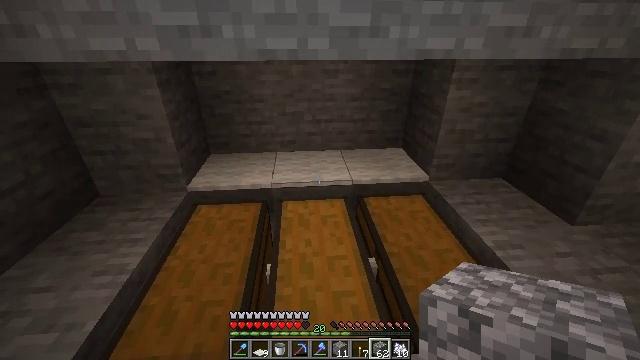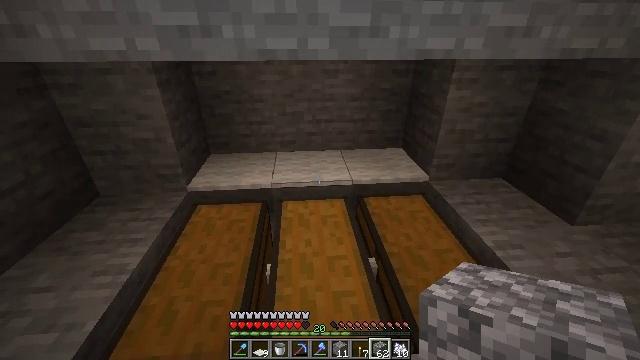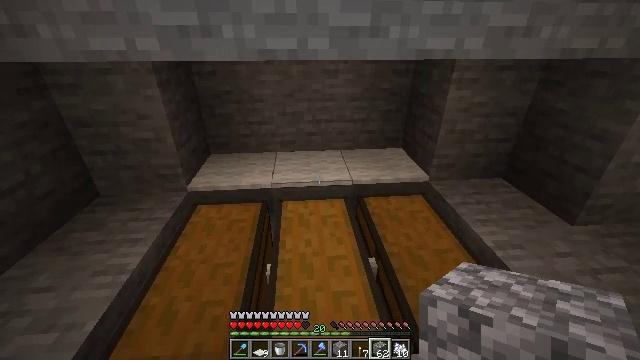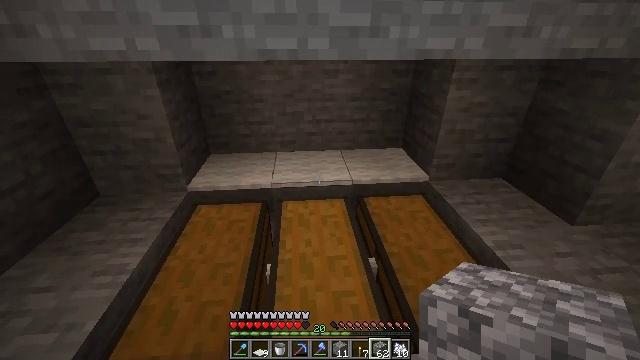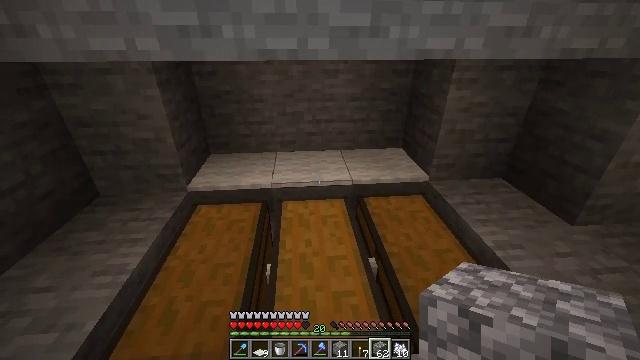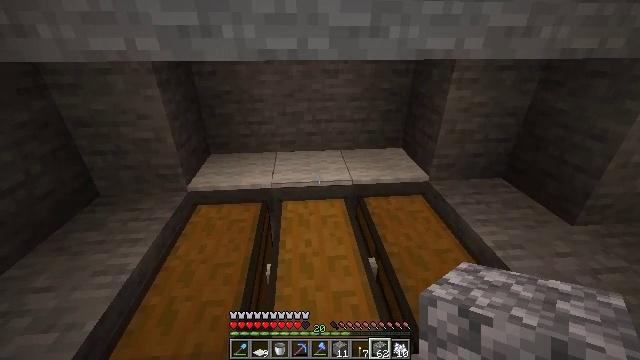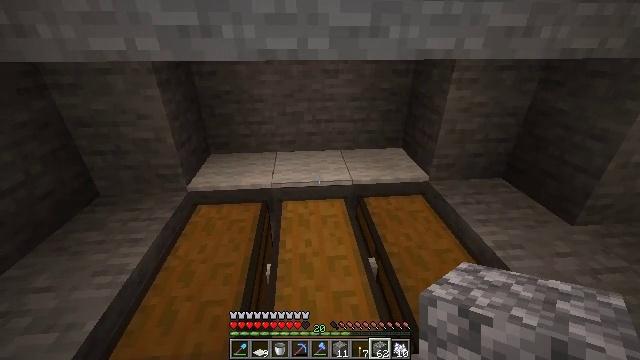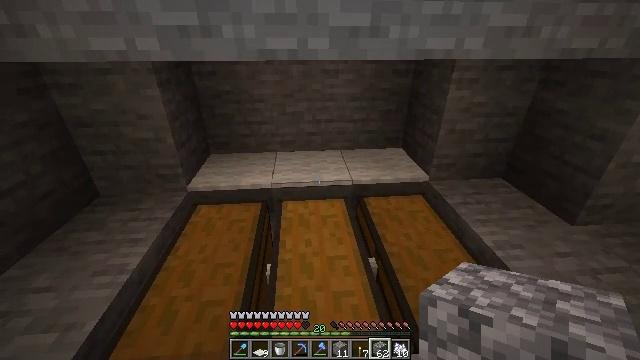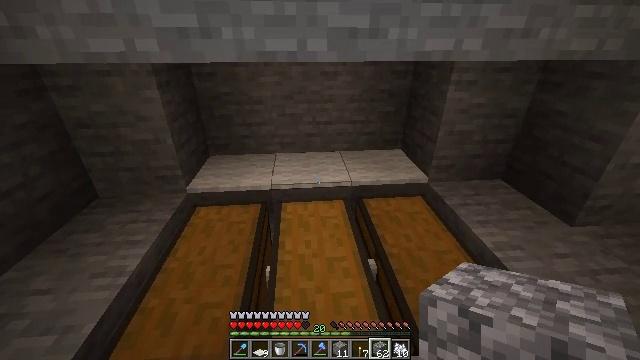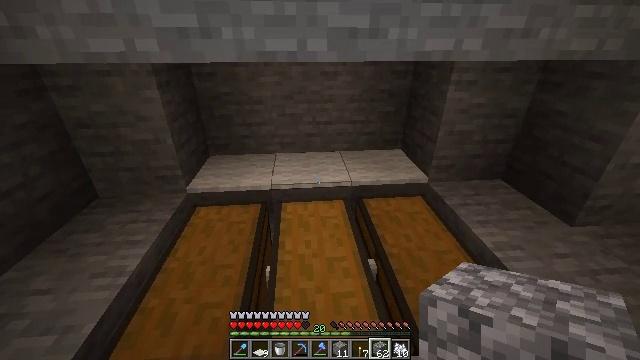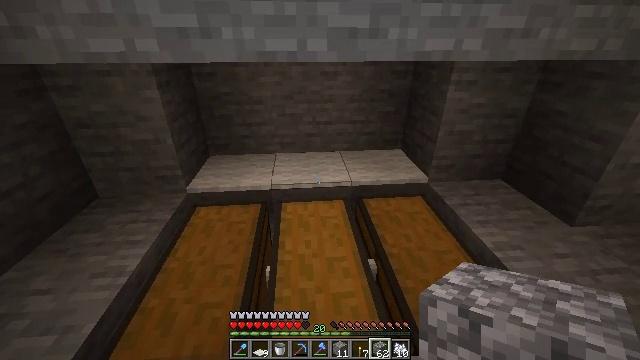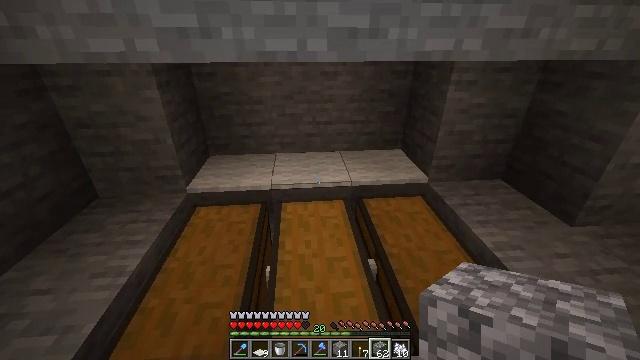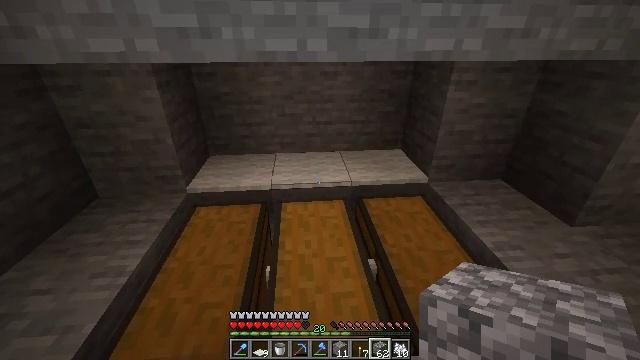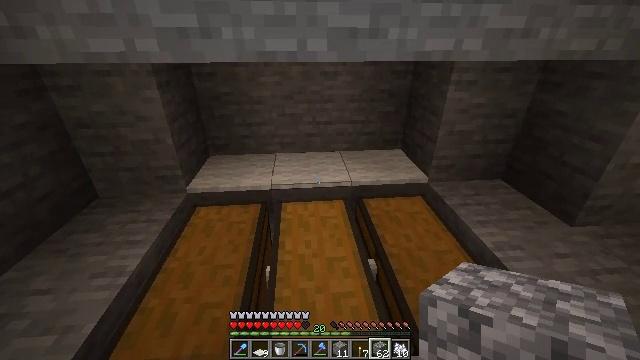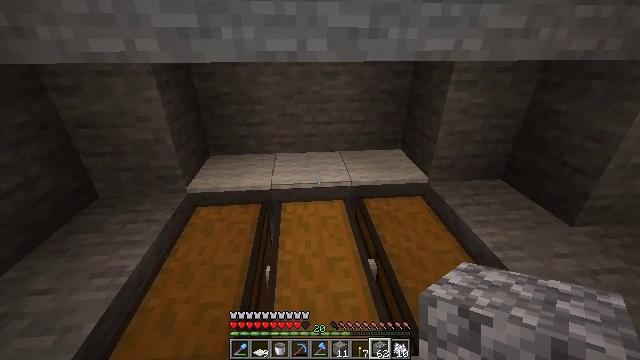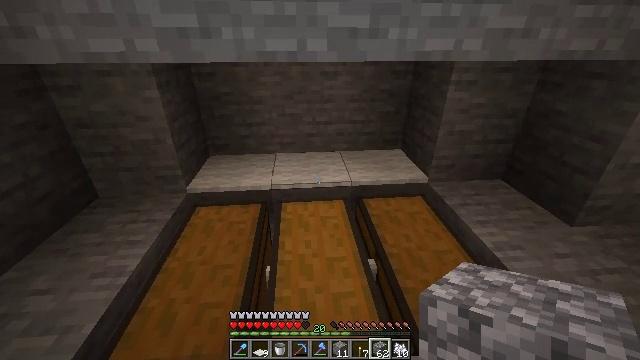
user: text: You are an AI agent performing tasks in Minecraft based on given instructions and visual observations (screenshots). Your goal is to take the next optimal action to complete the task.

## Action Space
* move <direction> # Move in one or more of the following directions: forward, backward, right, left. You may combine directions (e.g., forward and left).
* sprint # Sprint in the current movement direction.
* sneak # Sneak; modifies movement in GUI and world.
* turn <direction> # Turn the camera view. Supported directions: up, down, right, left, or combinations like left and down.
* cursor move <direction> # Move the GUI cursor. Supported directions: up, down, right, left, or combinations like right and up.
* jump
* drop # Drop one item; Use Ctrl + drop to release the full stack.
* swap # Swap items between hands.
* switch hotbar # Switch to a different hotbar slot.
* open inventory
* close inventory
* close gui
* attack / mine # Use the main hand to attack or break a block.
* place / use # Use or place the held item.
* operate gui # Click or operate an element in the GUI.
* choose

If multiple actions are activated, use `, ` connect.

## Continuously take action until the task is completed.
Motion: motion action
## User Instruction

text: Hunt the skeleton.
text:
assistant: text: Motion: no_op
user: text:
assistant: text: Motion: no_op
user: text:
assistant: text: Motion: no_op
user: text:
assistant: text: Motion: no_op
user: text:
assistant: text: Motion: no_op
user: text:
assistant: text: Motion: no_op
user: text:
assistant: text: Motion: no_op
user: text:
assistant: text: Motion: no_op
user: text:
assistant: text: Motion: no_op
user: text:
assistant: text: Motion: no_op
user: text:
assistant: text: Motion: no_op
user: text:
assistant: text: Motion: no_op
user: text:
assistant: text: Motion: no_op
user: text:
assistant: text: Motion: no_op
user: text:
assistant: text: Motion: no_op
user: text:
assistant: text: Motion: no_op
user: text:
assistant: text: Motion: no_op
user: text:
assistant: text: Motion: no_op
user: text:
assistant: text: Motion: no_op
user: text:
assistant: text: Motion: no_op
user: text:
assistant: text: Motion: no_op
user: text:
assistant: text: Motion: no_op
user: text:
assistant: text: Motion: no_op
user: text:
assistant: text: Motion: no_op
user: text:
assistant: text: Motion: no_op
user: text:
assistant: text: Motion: no_op
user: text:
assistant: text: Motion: no_op
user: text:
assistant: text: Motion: no_op
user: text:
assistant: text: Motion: no_op
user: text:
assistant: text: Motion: no_op